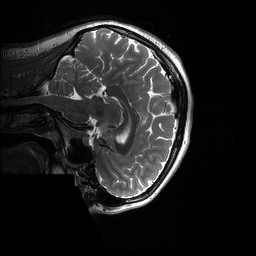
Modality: T2w
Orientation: sagittal
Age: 18
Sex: female